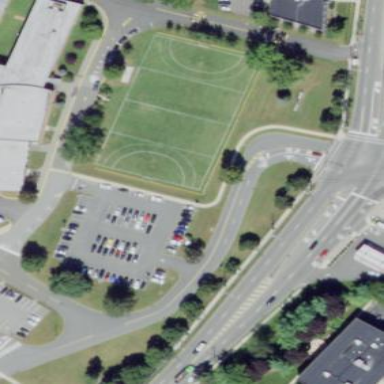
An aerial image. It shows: Pitch designated for field hockey on leisure land.